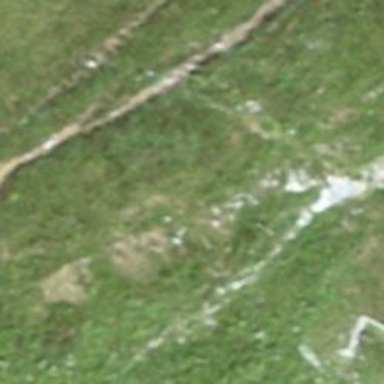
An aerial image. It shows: There is narrow-gauge railway tunnel with electrified tracks using contact line.